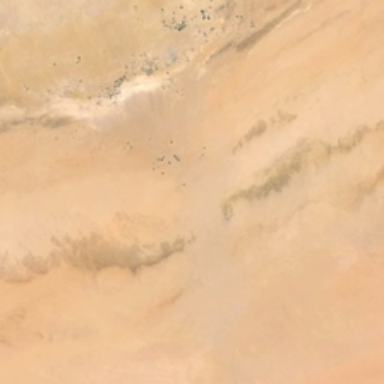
It is a large piece of yellow desert .